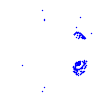
Particle: pion